Question: I have two fonts that's needs to be in a newletter.
First font, 'Cyclone', is in a format 'OTF'.
The second, 'Albert', is format 'EOT' and 'WOFF'.
We have a system that send the newsletters for us, i only need to upload a html file to that system, that contains the structure, images and newsletter content, and upload images that needs to be in the newsletter.
After that i can preview it by sending it to my self.
1. First, i can't upload fonts or anything else to the newsletter system besides images and html.
2. Second, i have uploaded both fonts, and the css to our webiste's media folder(public folder) where we also load images to the website.
3. Third, i or anyone else, have no access to the .htaccess file, and we will never get it, since the site is hosted somewhere, and to get that fixed for cross-domain for newsletters is to big of a task for such a small job.
In the newsletter i am loading the font like this:
'''
@import url(xxx.com/media/fonts/albert.css);
'''
and the CSS looks like this:
'''
@font-face {
font-family: Albert;
src: url("fsalbertwebregular.woff") format("woff");
}
'''
have also tried this setup in the css:
'''
@font-face {
font-family: 'Albert';
src: url('FSAlbertWeb-Regular.eot'); /* IE9 */
src: url('FSAlbertWeb-Regular.eot?#iefix') format('embedded-opentype'), /* IE6-IE8 */
url('FSAlbertWeb-Regular.woff') format('woff'); /* Modern Browsers */
font-weight: normal;
font-style: normal;
}
'''
And then use the font on the body:
'''
body{
font-family: 'Albert', times new roman;
}
'''
But doing this, i am getting this error/warning:
'''
CORS-headeren 'Access-Control-Allow-Origin'
'''
The funny thing is, when i used the 'Cyclone.otf' font, it worked fine.
When i use the 'albert.eot' or 'albert.woff', it's not working.
I then tried to convert the 'woff' to 'otf', and use that, didn't work - same error/warning.
The setup might sounds strange, and is sure is, i have tried to draw how the setup is, so hope it makes a bit more sense.

Can anyone help me with this, what needs to be done without editing the '.htaccess' file. And why does 'Cyclone.otf' work and not the others, even after converting them to 'otf'?
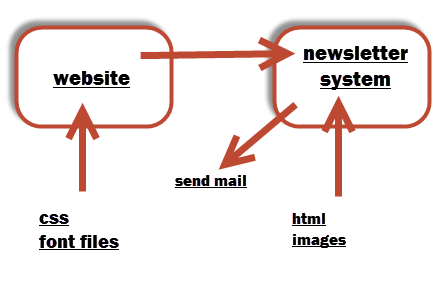
Answer: Special fonts wont work in emails. You have to still use the basic web fonts like arial.
If it worked for you on one machine it may mean that you have that font installed. Try testing it on another machine and see what results you get. Also it can be worth testing your email code through a system like email on acid to see how it reacts and breaks to different email systems such as gmail or outlook.
Here is a guide to email fonts: <URL>